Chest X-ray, AP view. Patient: 75 years old, sex F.
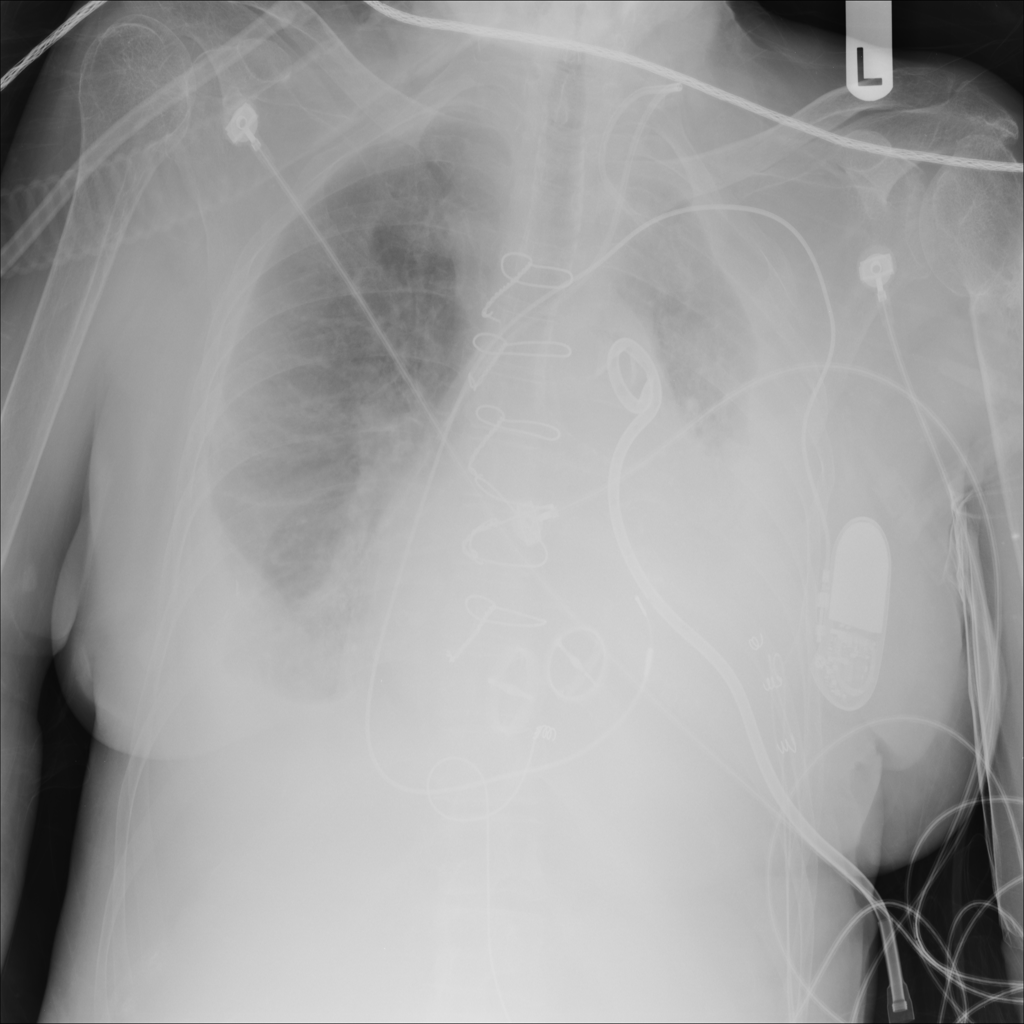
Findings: Effusion